Question: I have a 'TableView' and have an 'ImageView' in the cell which takes the whole width. I have set all the leading, trailing, top, bottom constraints but still, it's not working.
There is always some leading space like the 'ImageView' is not stretching to leading and I have changed the content view background colour to show my issue clearly.

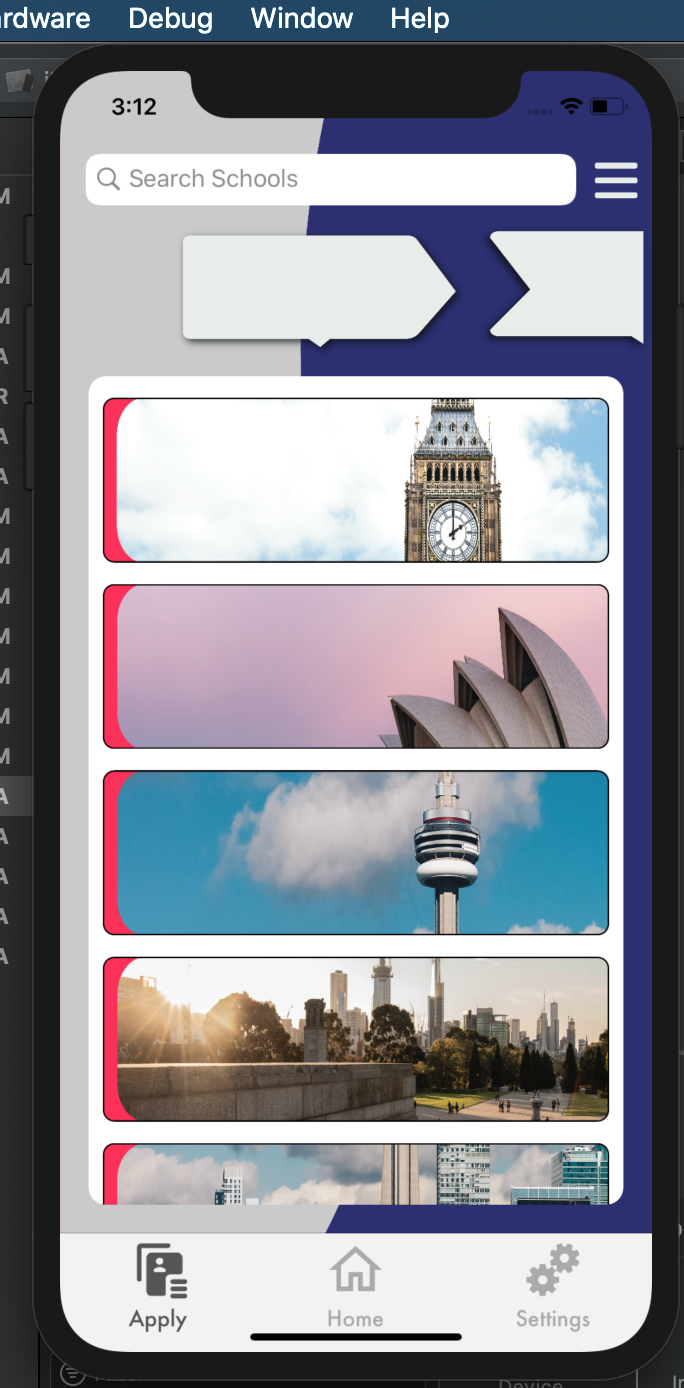
Answer: Try to move cell to separate nib and then register that nib in viewDidLoad and in cellForRowAt call that cell
Put one view like mainView in contentView and then you can put constraints to that mainView and play it with that.
You should avoid putting cells inside tableView direct it is messy to look at it :D